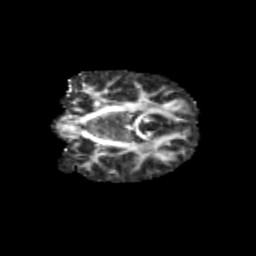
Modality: FA
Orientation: coronal
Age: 10
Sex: female
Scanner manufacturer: siemens
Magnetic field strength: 3 T
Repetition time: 3.8 s
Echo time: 0.07 s